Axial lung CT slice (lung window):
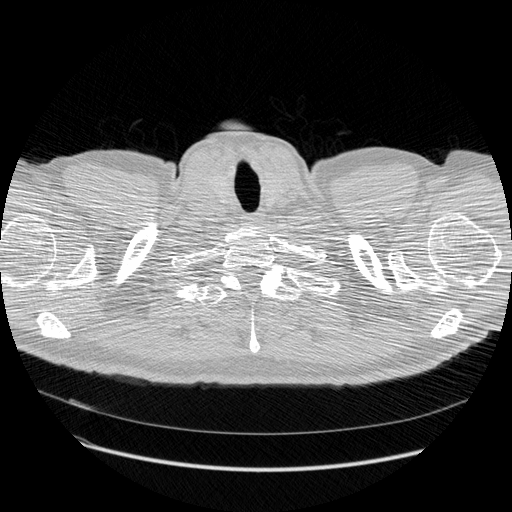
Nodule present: no